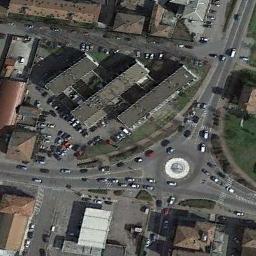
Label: roundabout